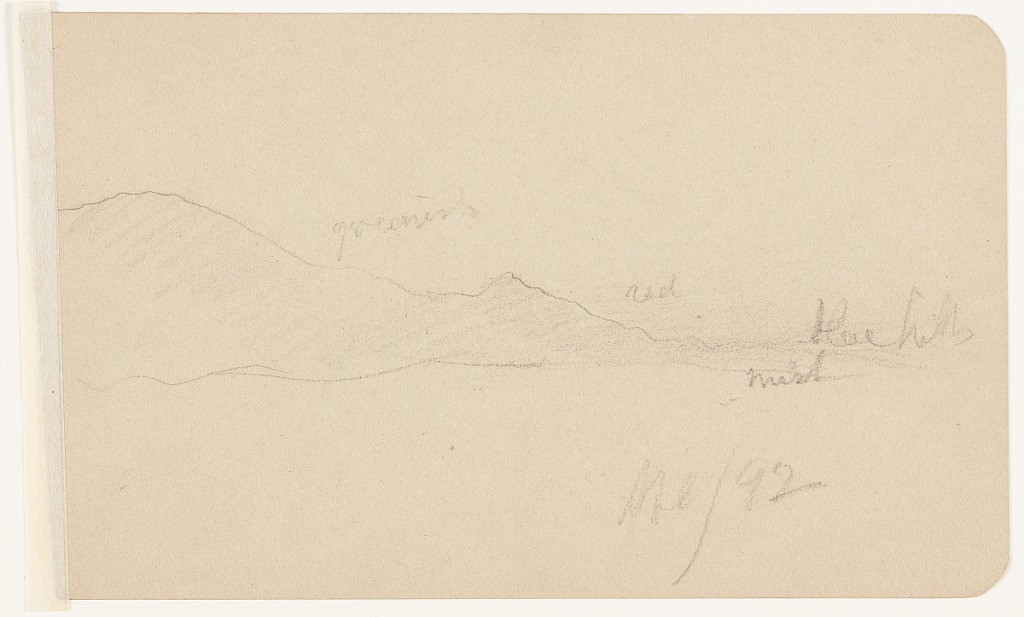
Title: Dark Mountains, Mexico
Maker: Frederic Edwin Church, American, 1826–1900
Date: April 1892
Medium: Graphite on beige wove paper
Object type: Drawing
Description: Landscape sketch showing a view of a dark mountain range in Mexico. Flat, unrendered terrain comprises the foreground and middle distance, while in the background, a rugged mountain range stretches across the horizon at center and left. Heavily shaded, the range includes a sharp peak at center and a rounded mountain at left. The view of the base of the mountains at right softens due to mist.